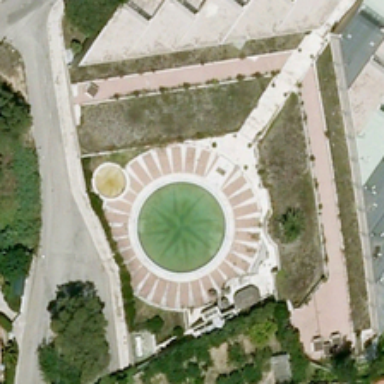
Some green trees are near a square .